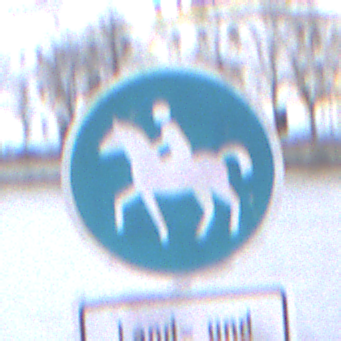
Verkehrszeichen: Reitweg
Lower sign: BesondereFahrzeugeUndTransportgueter8
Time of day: MorningAfternoon
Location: Outdoor (Urban)
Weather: Overcast
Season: NotSpecified
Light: Natural